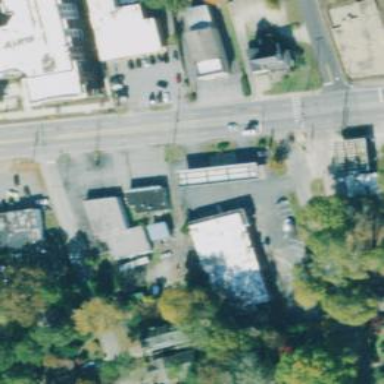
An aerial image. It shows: Convenience shop.